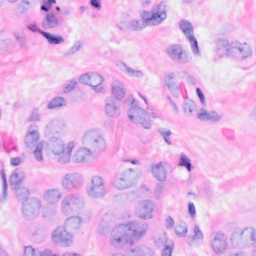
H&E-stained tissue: Breast